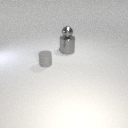
small gray metal sphere above large gray metal cylinder